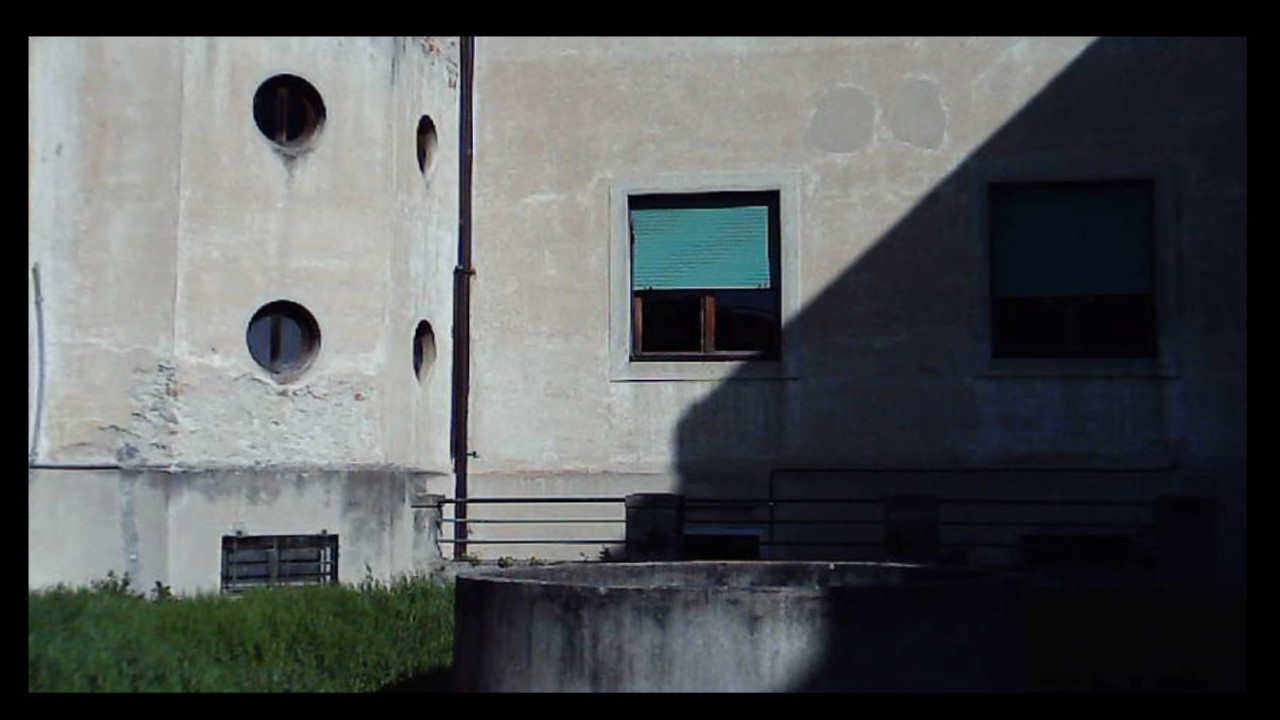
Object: Betafpv air75